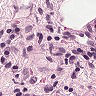
Metastatic tissue present: no